Question: Trying to make a method which can read the current visible text inside of a element. The method you see below is as far as i've gotten the past few days.
Is there anything more reliable for getting the visible text in a element other than using a caret/range? Cause the issue I'm having is that i have a lot of overflown text who then also gets selected because caret doesn't catch the textNode but instead the parent container.
An example of what my page looks like & why I'm having issues with current method:

-
Not sure I'm making sense here, otherwise let me know :)
'''
function getTextInColumn (rect) {
var startX = rect.left;
var startY = rect.top;
var endX = rect.left + rect.width - 2;
var endY = rect.top + rect.height - 2;
var start, end, range = null;
var i = 0;
var rangeText = '';
while ((rangeText === '' && i < 100 && endY > 5)) {
range = null;
if (typeof document.caretPositionFromPoint != 'undefined') {
start = document.caretPositionFromPoint(startX, startY);
end = document.caretPositionFromPoint(endX, endY);
if (start !== null && end !== null) {
range = document.createRange();
range.setStart(start.offsetNode, start.offset);
range.setEnd(end.offsetNode, end.offset);
}
}
else if (typeof document.caretRangeFromPoint != 'undefined') {
start = document.caretRangeFromPoint(startX, startY);
end = document.caretRangeFromPoint(endX, endY);
if (start !== null && end !== null) {
range = document.createRange();
range.setStart(start.startContainer, start.startOffset);
range.setEnd(end.startContainer, end.startOffset);
}
}
if (range !== null) {
rangeText = range.toString();
}
endY -= 52;
i++;
}
return rangeText;
}
'''
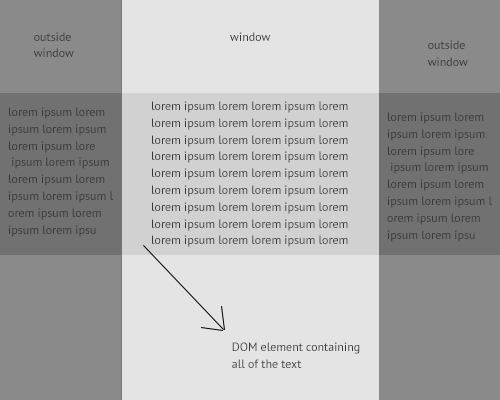
Answer: Globally, you have to test each letter to know if it is visible.
As a block container can be partially visible, and knowing which parts of its contents is visible implies to test them separatly, up to a letter granularity.
Yet, instead of testing each letter, it is possible to test if a set of letters is visible, and using a <URL>, reduce them just as that is necessary to know whether or not all the contained letters are visible.
The position, the dimension (eg. the bounding rect) of a textNode is not in its properties.
So, I initially tried to insert textNodes in a block element, but that was causing performance issues, as modifying the DOM implies reflows.
More over, we have to not only determine if a text node is visible, but for all of its letters. So I put each letter in a block element:
'''
var text= textNode.nodeValue;
var markedText= text.replace(/(.)/g,"<span class='marker'>$1</span>");
var markedContainer= document.createElement("div");
markedContainer.innerHTML= markedText;
textContainer.replaceChild(markedContainer,textNode);
'''
For a text which contains only 10000 letters, the processing duration was about 10s.
Using <URL> to get the position of a set of letters seems a better approach, as we do not have to break into the DOM tree.
A range is initially defined to contains all the text:
'''
var textNode = textContainer.childNodes[0]; //assumes that there is only one child and that it is a textNode
var range = document.createRange();
range.selectNodeContents(textNode);
'''
then, as 'range' has the same <URL> methods as a block container, we can test if there is an intersection with the window bounds:
'''
function intersectionArea(a, b) {
//credits to http://math.stackexchange.com/a/99576
var x_overlap = Math.max(0, Math.min(a.right, b.right)
- Math.max(a.left, b.left))
var y_overlap = Math.max(0, Math.min(a.bottom, b.bottom)
- Math.max(a.top, b.top));
return x_overlap * y_overlap;
}
'''
This gives how a range is visible: completly, partially, on none:
'''
var intersection = intersectionArea(a, b);
if (intersection == 0)
state= "NULL";
else {
//that means that a is completly in b
if (intersection == intersectionArea(a, a))
state= "COMPLETE";
else
state= "PARTIAL";
}
'''
If a range is partially visible, it is splitted in two subsets, which will be then tested, up to obtain subsets which are visible or not, but not partially.
'''
/*
ranges are indexed in an object by their startOffset property
*/
var ranges = { 0 : range };
/*
rangesIdx contains all the ranges which have to be tested
*/
var rangesIdx = [0];
while ( rangesIdx.length > 0 ) {
var range = ranges[ rangesIdx.shift() ];
switch (overlapsVisibleContent(range)){
case "PARTIAL":
// if a range is partially visible, it is splitted on its middle
// the two resulting ranges will then be tested
if (range.endOffset - range.startOffset > 1){
//even if one letter is not completly visible, it is considered to be completly.
var rangeLastPart= splitRange(range);
ranges[ rangeLastPart.startOffset ] = rangeLastPart;
rangesIdx.push( rangeLastPart.startOffset );
rangesIdx.push( range.startOffset );
}else
if( paintingMode )
paint( range.getBoundingClientRect(), "COMPLETE" )
break;
case "COMPLETE":
// if a range is completly visible, it stays on the ranges object
break;
case "NULL":
// if a range is completly unvisible, it is deleted from the ranges object.
delete ranges[ range.startOffset ];
}
}
'''
With the same text, the processing duration is in the order of tens ms.
And the complexity does not particularly grow with the text length.
The complete code is <URL>
It just get visible text of one textNode, but the same logic of binary search could be applied to a DOM tree.
All visible ranges are merged at the end of the process; that could be an issue, as not adjacent lines could be concatenated.